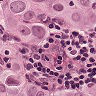
Metastatic tissue present: yes